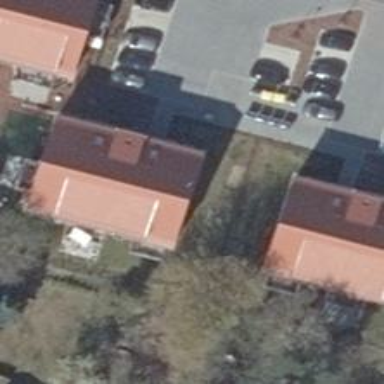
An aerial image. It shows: Beige apartment building with gabled roof made of red roof tiles.